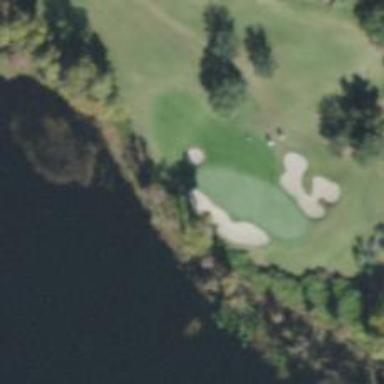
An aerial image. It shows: Golf hole.